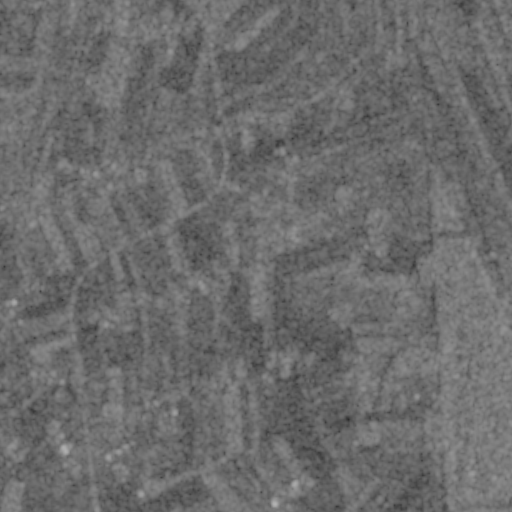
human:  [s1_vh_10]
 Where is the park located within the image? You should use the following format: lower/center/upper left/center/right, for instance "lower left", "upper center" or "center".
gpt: The park is located in the center right of the image.
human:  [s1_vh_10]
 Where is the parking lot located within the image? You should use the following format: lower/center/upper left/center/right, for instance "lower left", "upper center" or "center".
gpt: The parking lot is located in the center right of the image.
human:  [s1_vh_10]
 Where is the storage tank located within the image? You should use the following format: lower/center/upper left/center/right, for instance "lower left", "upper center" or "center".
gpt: The storage tank is located in the lower right of the image.
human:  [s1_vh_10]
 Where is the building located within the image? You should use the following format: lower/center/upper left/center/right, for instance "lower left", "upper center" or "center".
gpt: There is no building in the image.

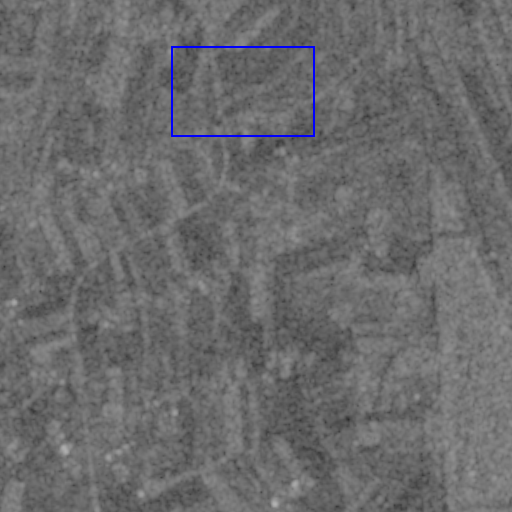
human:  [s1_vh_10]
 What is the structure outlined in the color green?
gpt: There is no green outline.
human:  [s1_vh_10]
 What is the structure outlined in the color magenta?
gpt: There is no structure outlined in magenta.